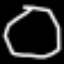
Label: octagon